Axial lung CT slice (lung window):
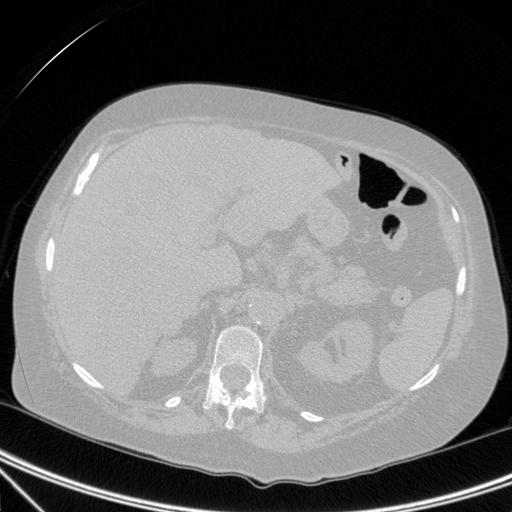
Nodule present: no